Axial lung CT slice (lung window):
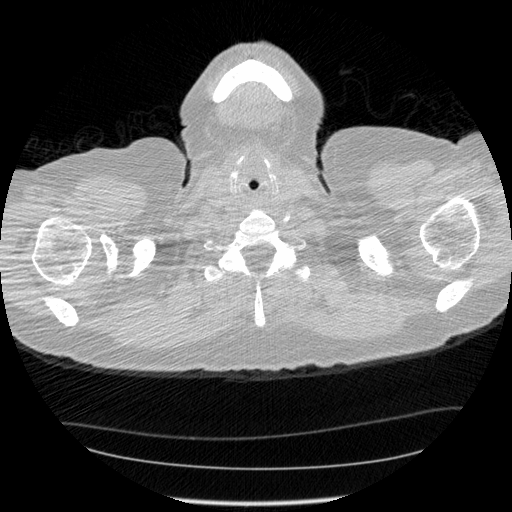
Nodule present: no